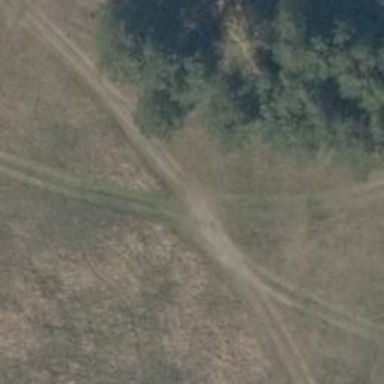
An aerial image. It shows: Dirt track road with grade 4 track type.